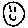
Label: smiley face